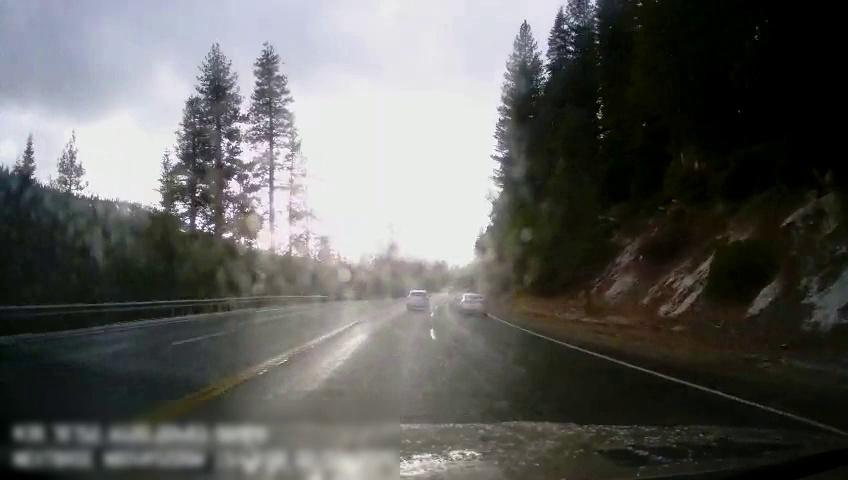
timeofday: Day
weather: Sunny
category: Drivable Space
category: Vehicles | Car
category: Vehicles | SUV
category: Lanes | Current Lane
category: Lanes | Alternate Lane
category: Lanes | Current Lane
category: Lanes | Opposite Lane
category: Lanes | Opposite Lane
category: Lanes | Opposite Lane